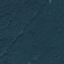
Land use / land cover: Forest